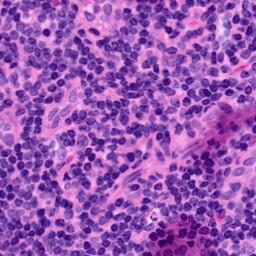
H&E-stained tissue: LymphNode